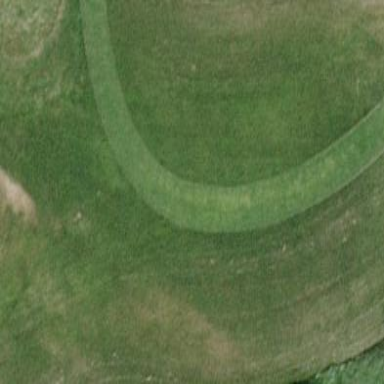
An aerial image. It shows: Grassy area designated as golf fairway.